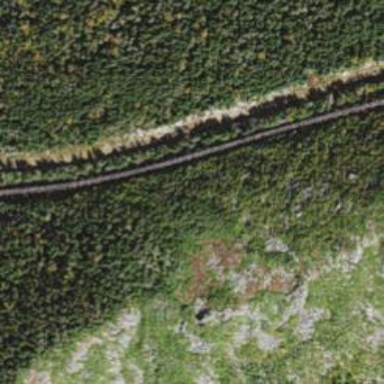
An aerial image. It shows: Preserved narrow gauge railway.